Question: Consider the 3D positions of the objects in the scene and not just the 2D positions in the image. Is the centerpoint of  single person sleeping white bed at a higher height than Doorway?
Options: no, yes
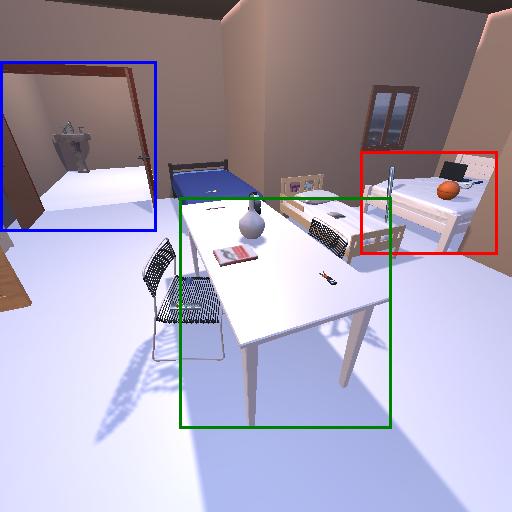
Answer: no